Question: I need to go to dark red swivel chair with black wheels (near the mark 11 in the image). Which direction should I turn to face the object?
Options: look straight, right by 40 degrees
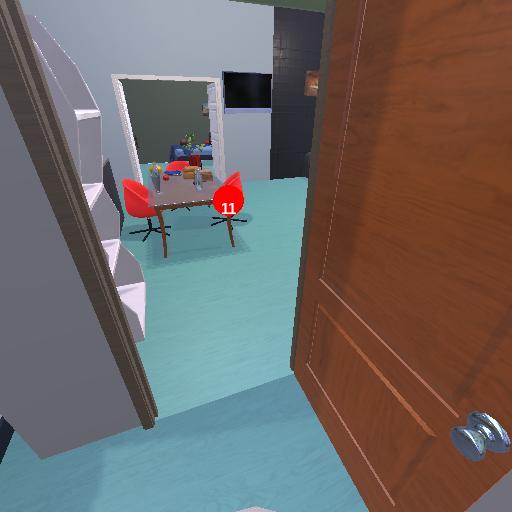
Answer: look straight